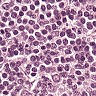
Metastatic tissue present: no